Interaction volume radius: 5 \u00c5
Interaction volume height: 15 \u00c5
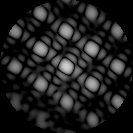
Disorder parameter: 0.05824